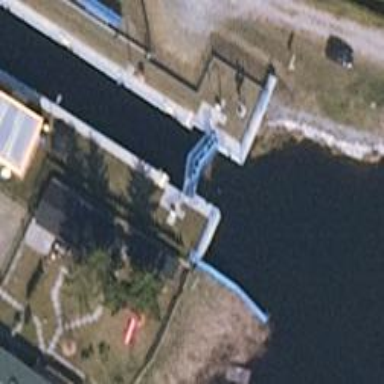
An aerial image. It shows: Lock gate on waterway.